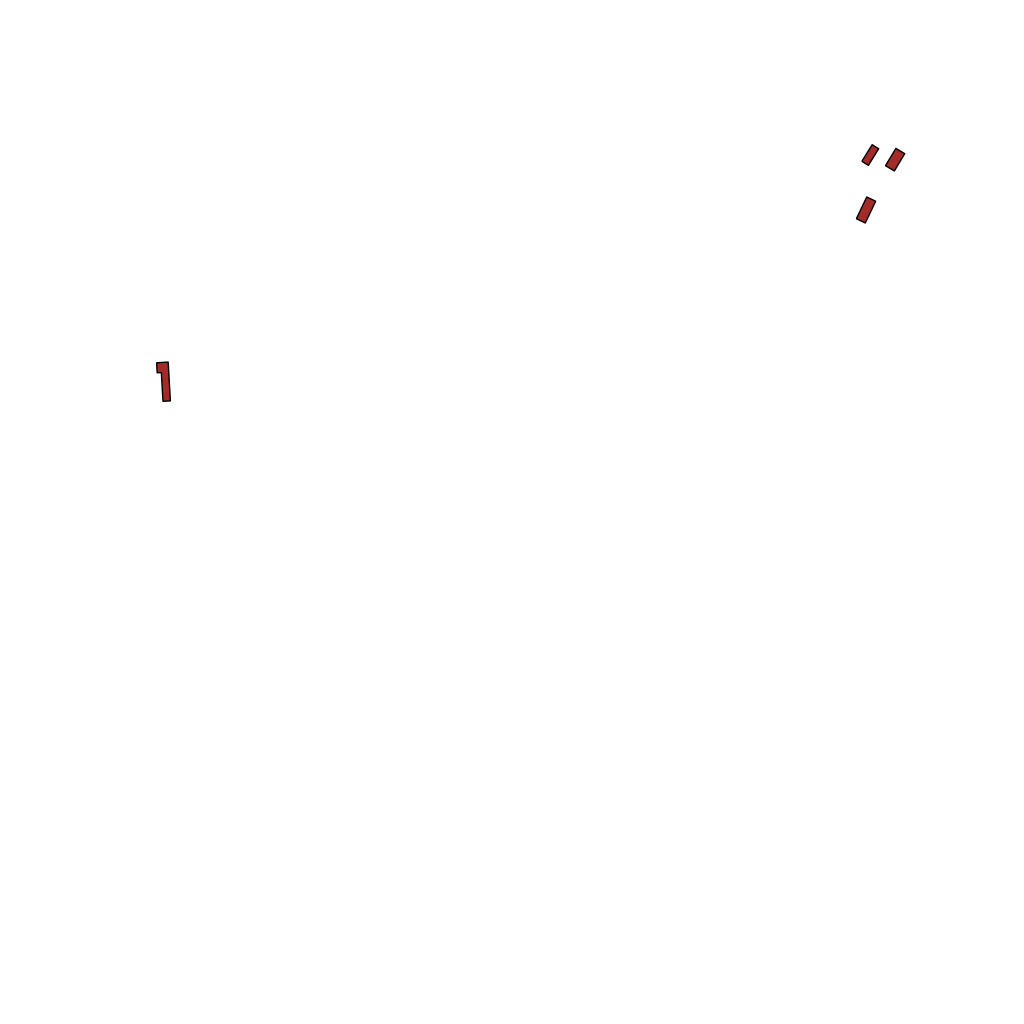
Tags: overhead vector_map, recreation, special, individual_rise, density_1, Facility, 1.0 km²